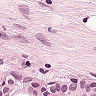
Metastatic tissue present: yes